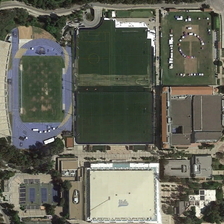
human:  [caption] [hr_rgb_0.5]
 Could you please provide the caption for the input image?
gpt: six tennis courts and three football field are in a school with a playground and several buildings .

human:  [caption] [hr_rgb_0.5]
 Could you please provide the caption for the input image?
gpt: six tennis courts and three football field are in a school with a playground and several buildings .

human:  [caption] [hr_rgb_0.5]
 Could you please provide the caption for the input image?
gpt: six tennis courts and three football field are in a school with a playground and several buildings .

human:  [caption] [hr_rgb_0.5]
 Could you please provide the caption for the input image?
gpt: six tennis courts and three football field are in a school with a playground and several buildings .

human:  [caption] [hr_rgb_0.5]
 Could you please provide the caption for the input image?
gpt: six tennis courts and three football field are in a school with a playground and several buildings .